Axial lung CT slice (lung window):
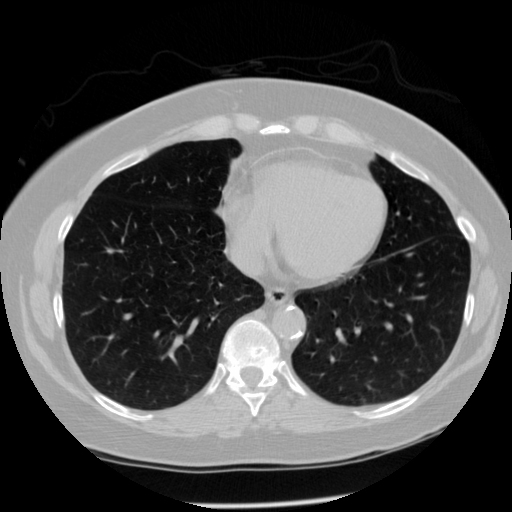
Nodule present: no